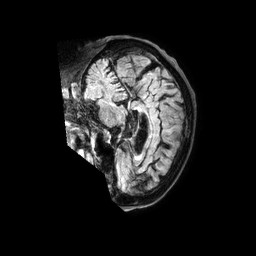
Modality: FLAIR
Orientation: sagittal
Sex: female
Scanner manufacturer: philips
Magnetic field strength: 3 T
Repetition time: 4.8 s
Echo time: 0.2864 s